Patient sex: M
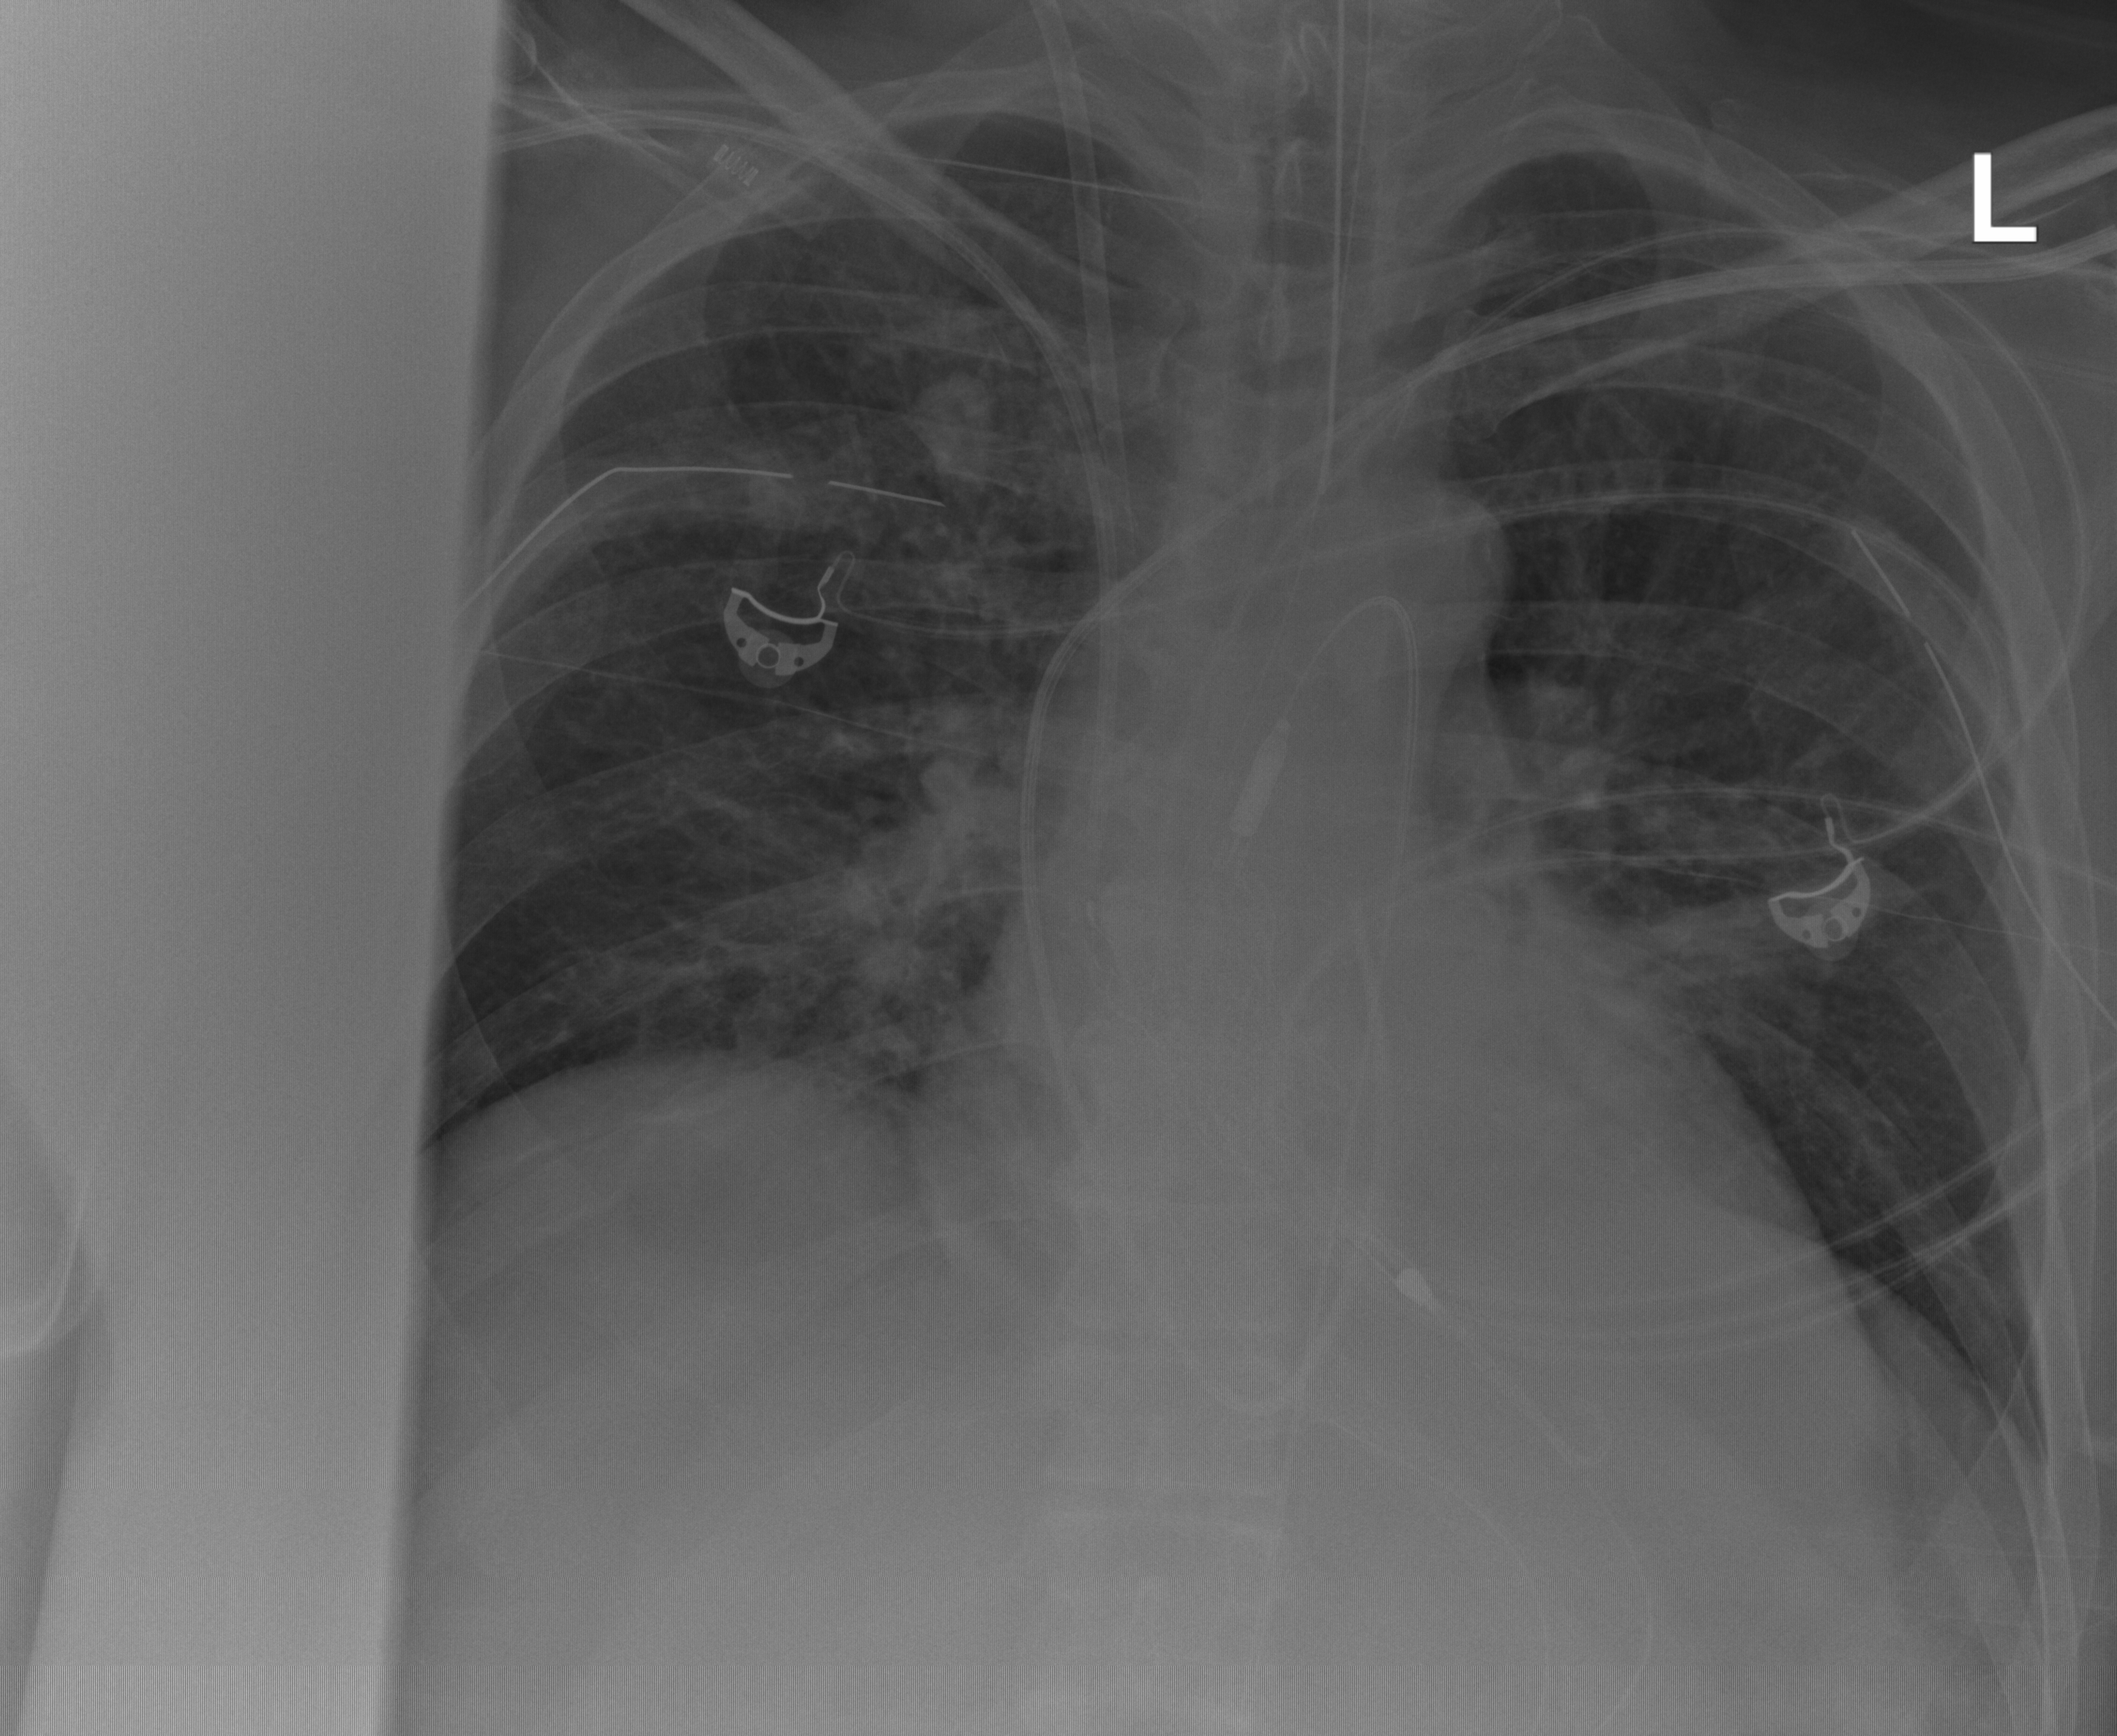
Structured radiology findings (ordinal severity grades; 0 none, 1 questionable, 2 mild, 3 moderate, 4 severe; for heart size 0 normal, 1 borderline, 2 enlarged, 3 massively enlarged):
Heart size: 0
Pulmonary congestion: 2
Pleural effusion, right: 0
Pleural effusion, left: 0
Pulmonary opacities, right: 1
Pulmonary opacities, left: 0
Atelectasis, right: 2
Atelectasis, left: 2